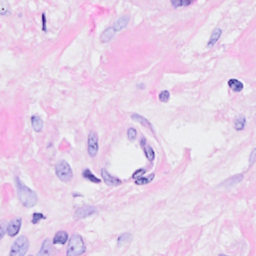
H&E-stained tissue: Breast